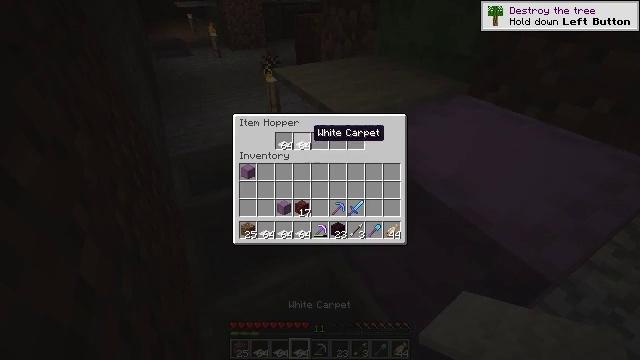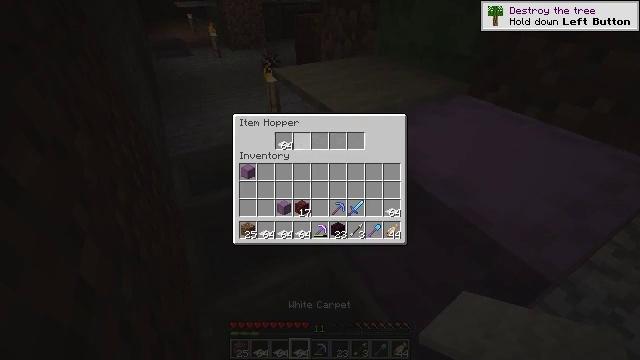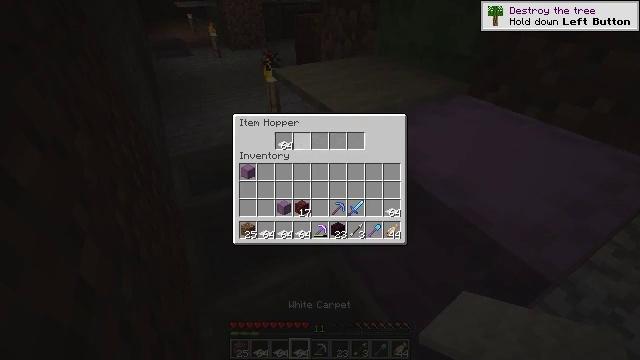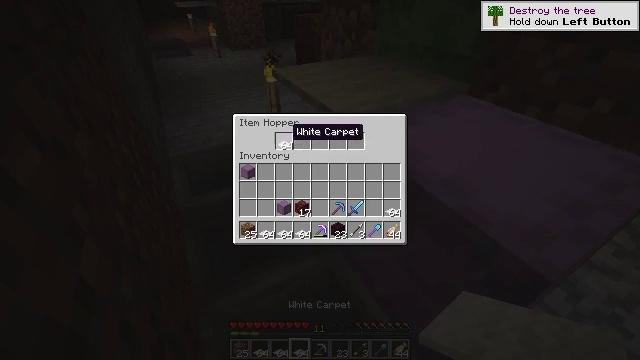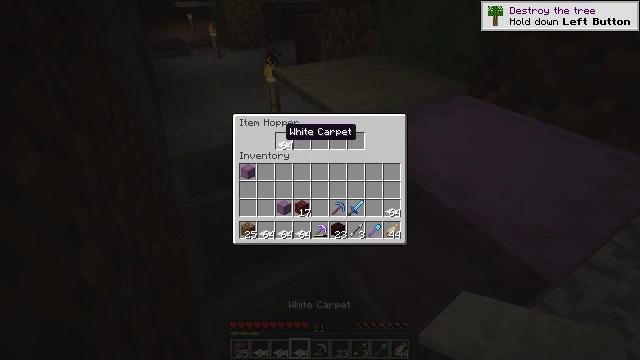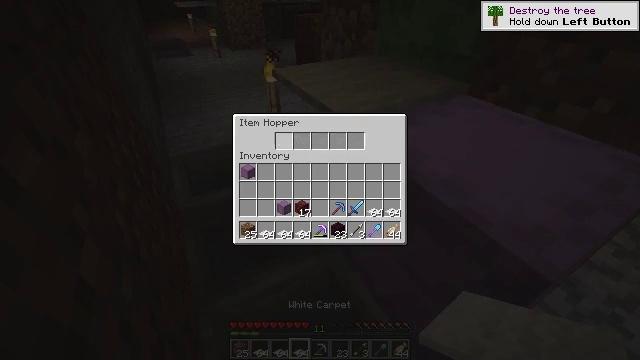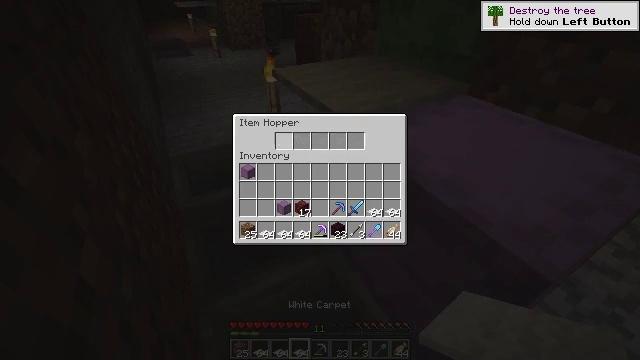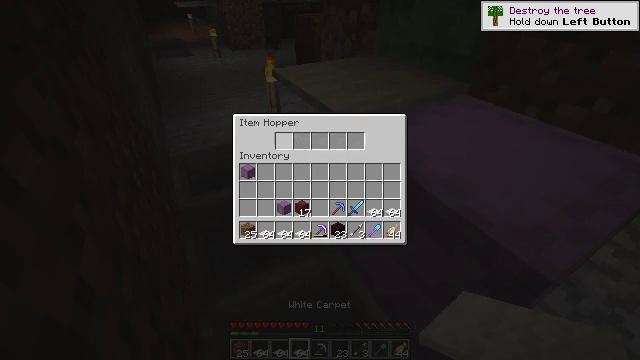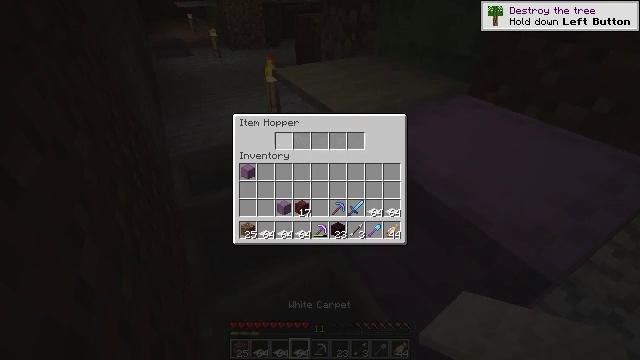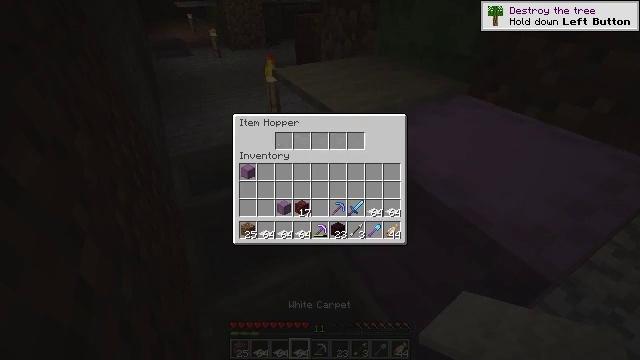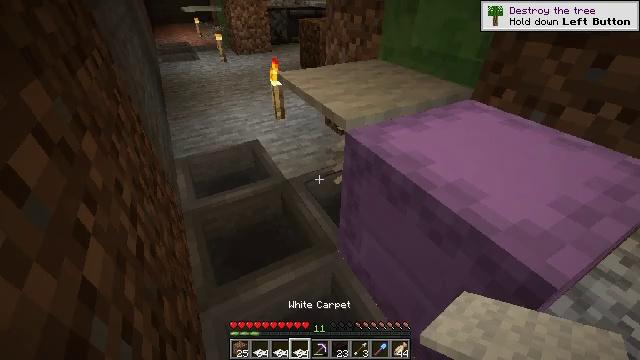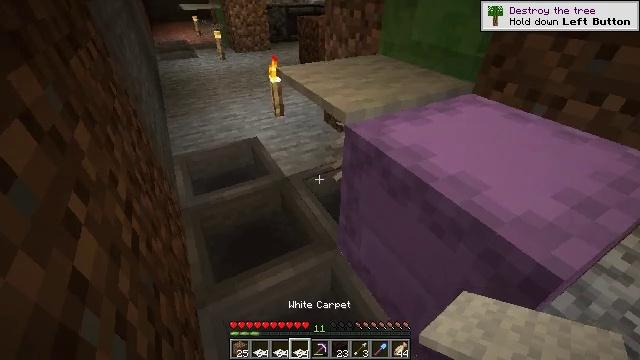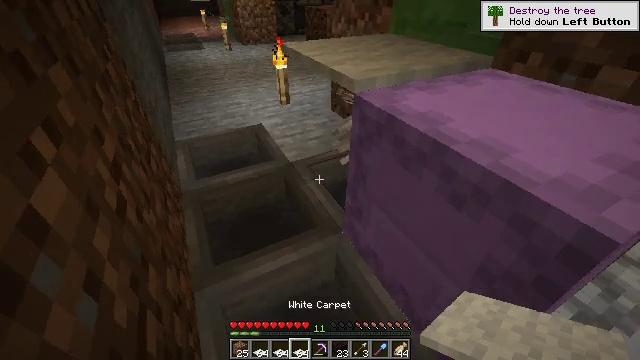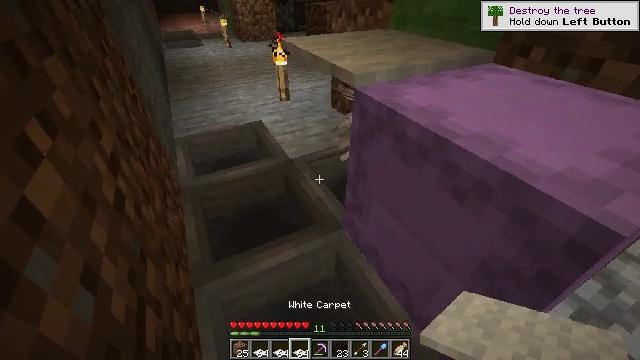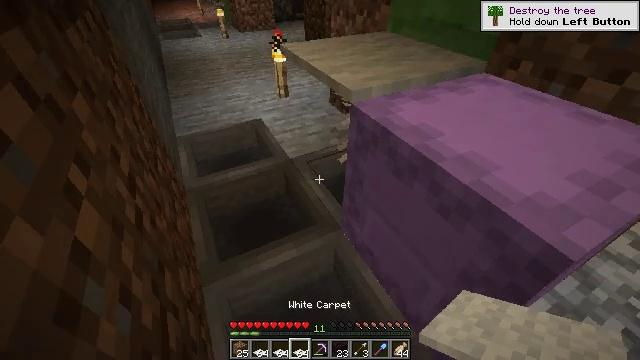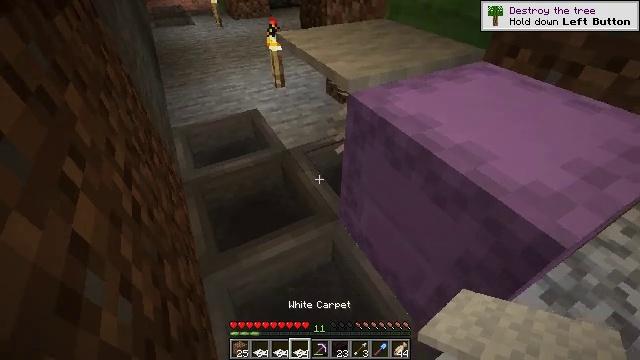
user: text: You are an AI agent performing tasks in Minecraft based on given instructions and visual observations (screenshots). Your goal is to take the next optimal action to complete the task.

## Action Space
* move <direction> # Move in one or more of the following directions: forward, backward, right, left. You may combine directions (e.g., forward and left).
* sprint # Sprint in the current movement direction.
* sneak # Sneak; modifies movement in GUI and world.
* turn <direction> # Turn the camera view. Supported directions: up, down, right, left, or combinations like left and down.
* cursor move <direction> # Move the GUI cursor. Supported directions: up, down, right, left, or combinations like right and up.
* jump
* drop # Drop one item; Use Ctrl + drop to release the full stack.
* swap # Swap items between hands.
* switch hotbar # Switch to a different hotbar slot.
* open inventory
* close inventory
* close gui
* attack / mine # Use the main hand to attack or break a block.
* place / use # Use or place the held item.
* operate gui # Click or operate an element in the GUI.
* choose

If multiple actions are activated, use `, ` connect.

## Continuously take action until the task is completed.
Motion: motion action
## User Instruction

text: Gather the shulker box for storage.
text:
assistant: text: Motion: sneak, choose
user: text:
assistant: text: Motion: sneak, choose
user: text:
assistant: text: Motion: sneak, cursor move left
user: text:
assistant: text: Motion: sneak, cursor move left
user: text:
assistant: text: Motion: sneak, choose
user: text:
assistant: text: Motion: sneak, choose
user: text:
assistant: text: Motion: sneak
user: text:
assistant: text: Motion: sneak
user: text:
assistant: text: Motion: sneak
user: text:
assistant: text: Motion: sneak, close inventory
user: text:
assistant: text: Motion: sneak, close inventory
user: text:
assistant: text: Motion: turn left, close inventory
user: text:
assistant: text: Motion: no_op
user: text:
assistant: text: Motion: turn down
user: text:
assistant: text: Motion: turn down
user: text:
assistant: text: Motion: no_op
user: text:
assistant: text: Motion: turn left and down
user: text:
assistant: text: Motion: turn left and down
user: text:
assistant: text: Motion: turn left and down
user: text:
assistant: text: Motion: use / place
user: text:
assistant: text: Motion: use / place
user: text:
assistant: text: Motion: no_op
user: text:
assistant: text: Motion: no_op
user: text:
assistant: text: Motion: turn up
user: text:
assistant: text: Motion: open gui
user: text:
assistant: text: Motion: no_op
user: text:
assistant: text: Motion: no_op
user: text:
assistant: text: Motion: sneak, cursor move right and up
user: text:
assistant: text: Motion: sneak, cursor move right and up
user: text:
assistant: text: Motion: sneak, cursor move right